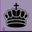
Piece: bK